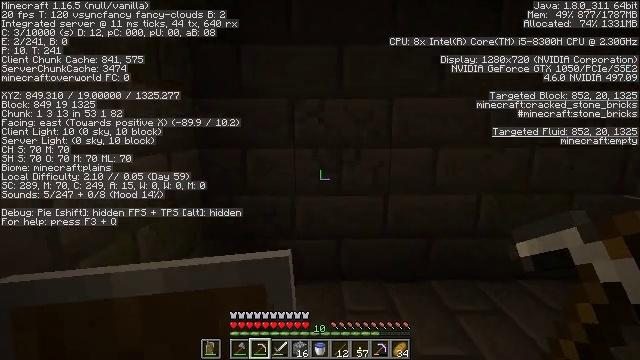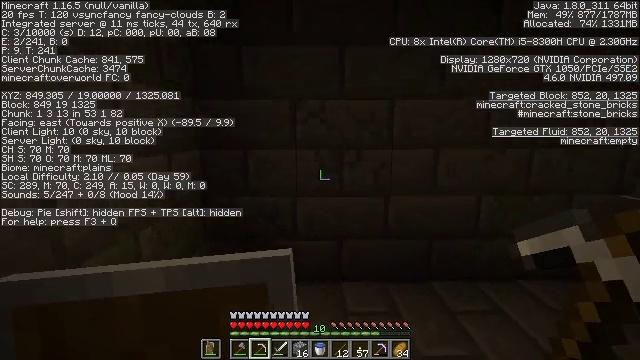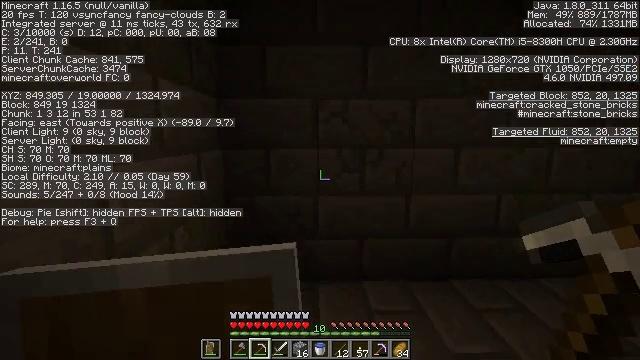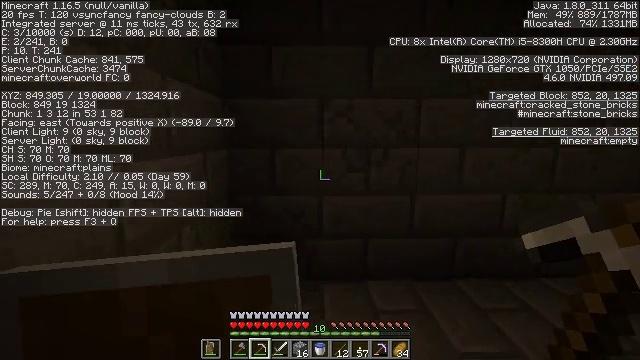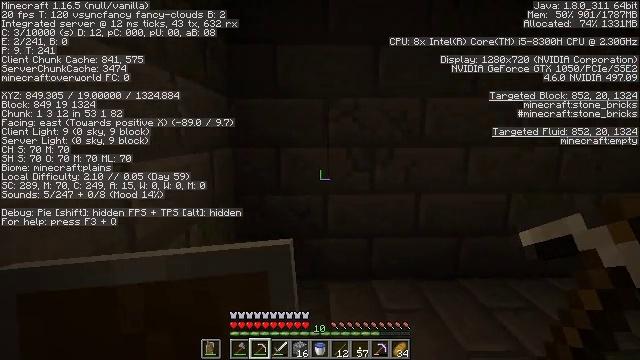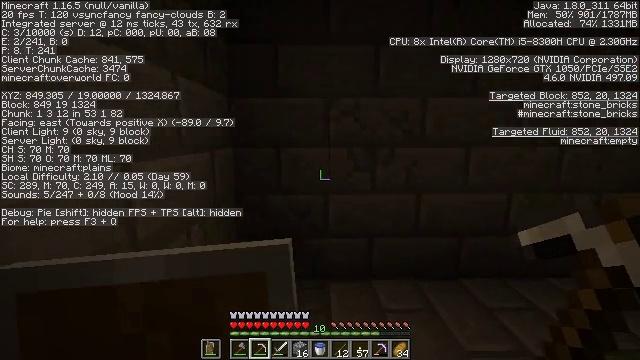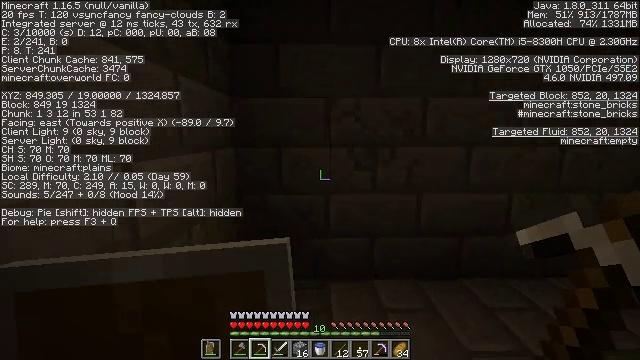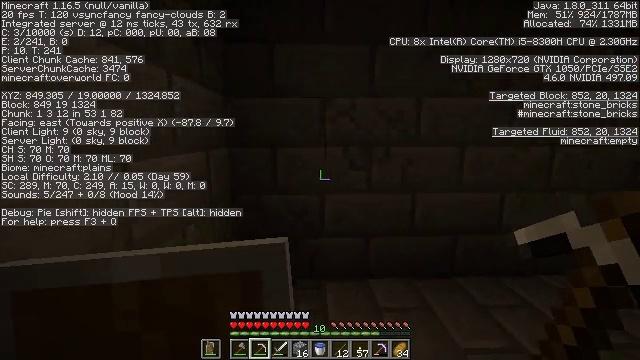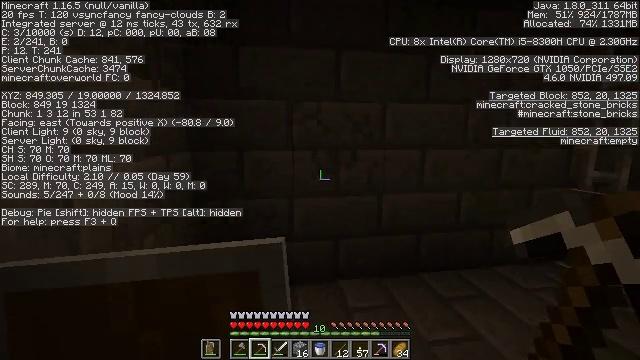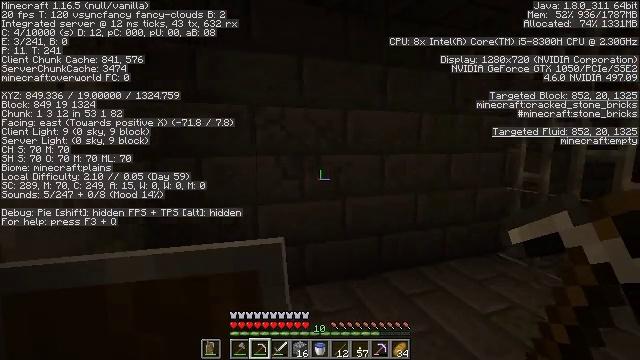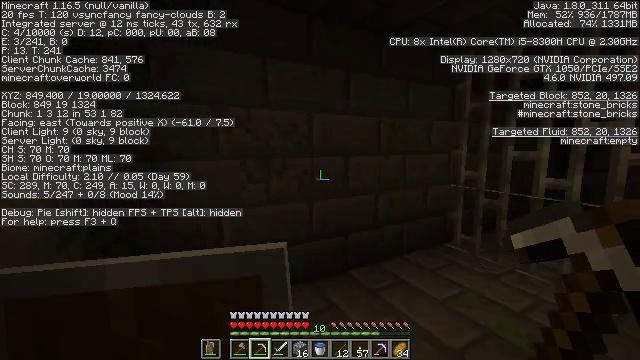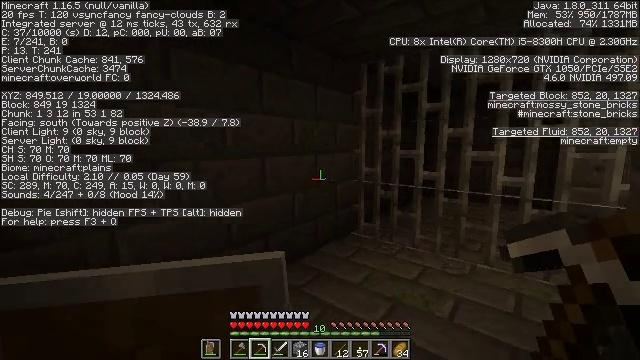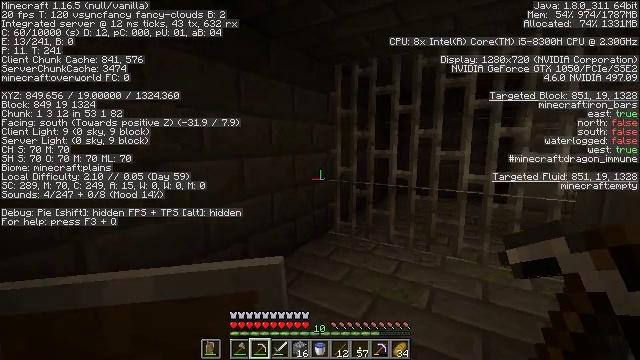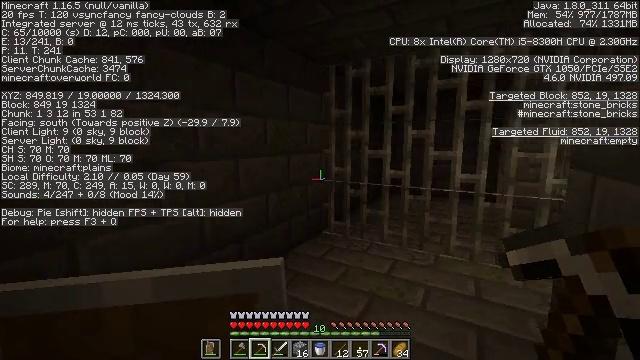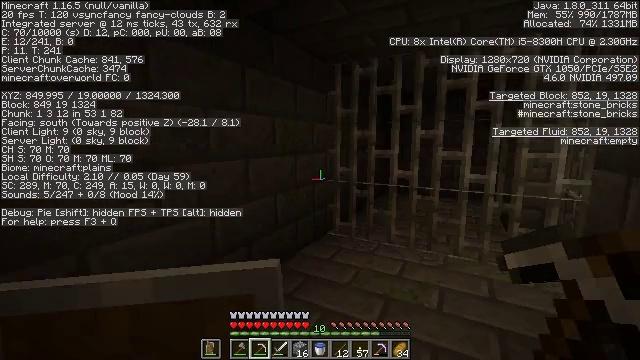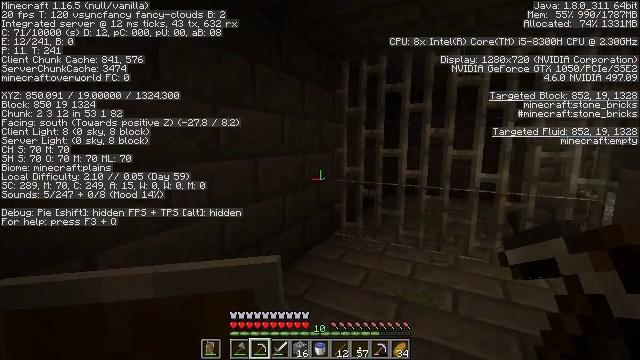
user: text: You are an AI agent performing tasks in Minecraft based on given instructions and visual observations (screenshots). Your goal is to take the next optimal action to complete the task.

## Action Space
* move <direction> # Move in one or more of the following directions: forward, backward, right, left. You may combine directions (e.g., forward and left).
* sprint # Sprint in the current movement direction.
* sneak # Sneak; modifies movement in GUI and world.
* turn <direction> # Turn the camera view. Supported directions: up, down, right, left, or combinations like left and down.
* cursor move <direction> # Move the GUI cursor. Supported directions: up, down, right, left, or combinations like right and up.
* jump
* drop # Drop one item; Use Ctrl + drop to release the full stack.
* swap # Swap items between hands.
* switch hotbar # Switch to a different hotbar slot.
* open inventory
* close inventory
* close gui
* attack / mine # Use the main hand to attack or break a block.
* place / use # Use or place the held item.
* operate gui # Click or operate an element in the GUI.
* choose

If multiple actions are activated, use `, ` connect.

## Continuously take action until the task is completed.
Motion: motion action
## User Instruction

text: Break the iron bars.
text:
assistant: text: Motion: move left
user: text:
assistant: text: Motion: no_op
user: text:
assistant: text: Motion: no_op
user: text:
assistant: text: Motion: no_op
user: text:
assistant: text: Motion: no_op
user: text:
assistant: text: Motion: no_op
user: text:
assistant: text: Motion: turn right
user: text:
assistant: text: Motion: turn right
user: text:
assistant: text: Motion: move left, turn right and up
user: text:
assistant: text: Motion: move left, turn right
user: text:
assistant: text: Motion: move left, turn right
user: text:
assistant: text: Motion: move left, turn right
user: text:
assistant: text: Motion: move left, turn right
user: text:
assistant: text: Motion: move left, turn right
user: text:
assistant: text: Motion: no_op
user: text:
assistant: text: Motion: no_op
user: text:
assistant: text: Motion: no_op
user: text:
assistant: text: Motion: no_op
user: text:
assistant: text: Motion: no_op
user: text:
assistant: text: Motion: no_op
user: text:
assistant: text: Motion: turn right
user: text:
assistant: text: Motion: turn right
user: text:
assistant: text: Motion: move forward, turn right
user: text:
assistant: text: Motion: move forward, turn right
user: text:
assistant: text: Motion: move forward, turn right
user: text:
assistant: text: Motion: move forward, turn right
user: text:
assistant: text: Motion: move forward
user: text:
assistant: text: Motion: no_op
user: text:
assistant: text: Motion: no_op
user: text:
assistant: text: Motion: move forward, turn right and down